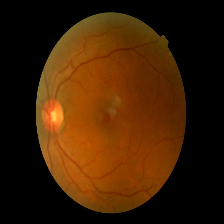
Diabetic retinopathy grade: Mild